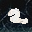
Label: 2